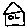
Label: house